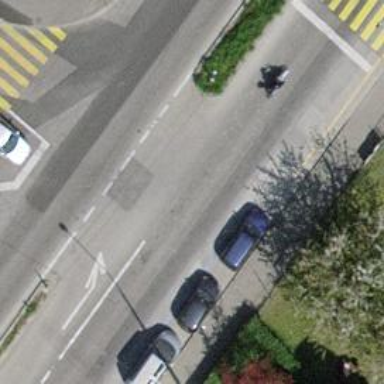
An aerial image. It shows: Secondary road with asphalt surface and trolley wire.